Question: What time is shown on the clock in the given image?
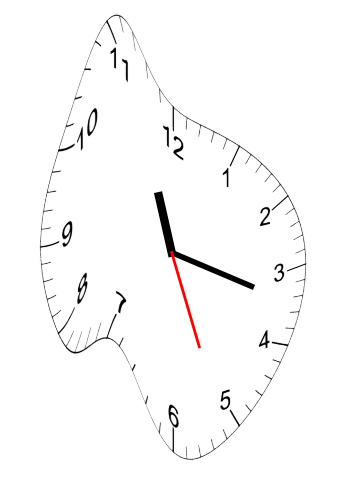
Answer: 11:17:26